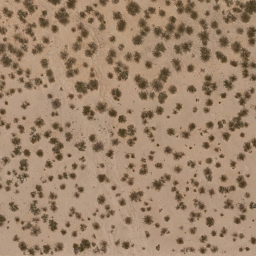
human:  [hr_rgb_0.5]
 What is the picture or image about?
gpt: chaparral